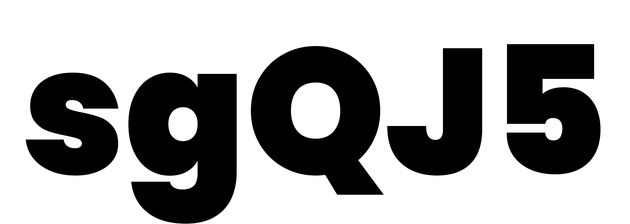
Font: Poppins-Black